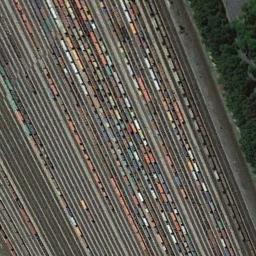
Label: railway